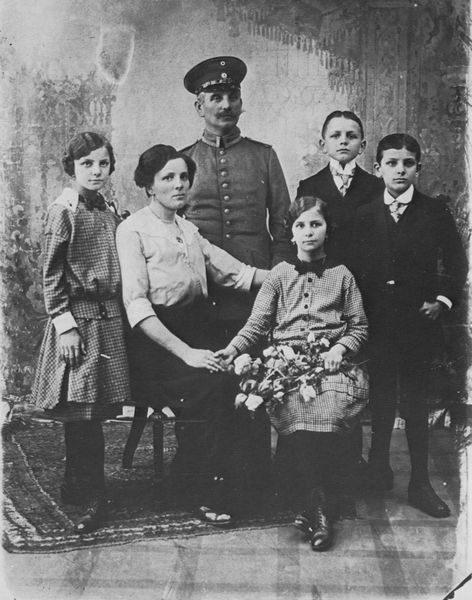
Titel: Eine klassische Familiengruppenaufnahme
Künstler: Ferdinand Frey
Institution: (Privatsammlung)
Schlagwörter: gruppe, mann, weiß, mädchen, sitzen, blumen, frau, grau, kleid, kleider, schwarz, fest, teppich, anzug, anzüge, mütze, schnurrbart, wand, bluse, kragen, stehen, gruppenbildnis, portrait, boden, eltern, familie, familienporträt, mutter, vater, scheitel, kinder, schuhe, jungen, russland, krieg, seitenscheitel, atelier, blumenstrauss, foto, fotografie, photographie, schwarz weiß, uniform, soldat, gruppenbild, knopfreihe, töchter, geburtstag, söhne, staat, weihnachten, kommunion, firmung